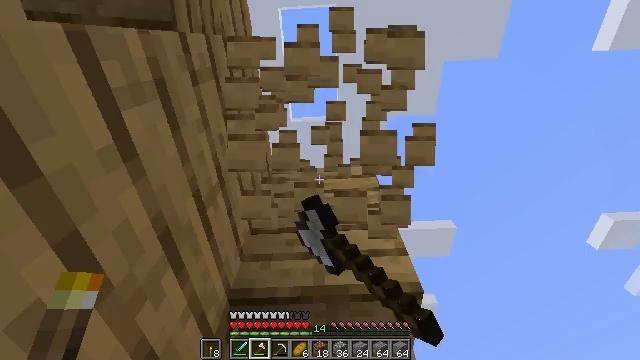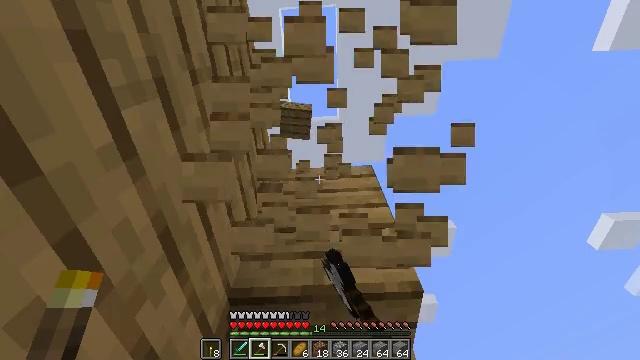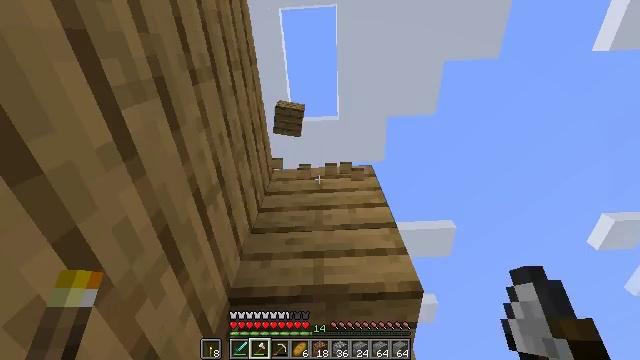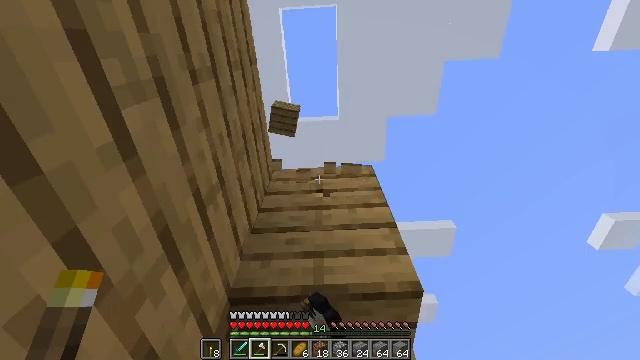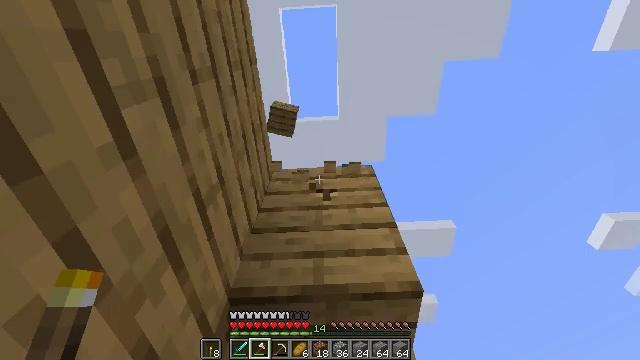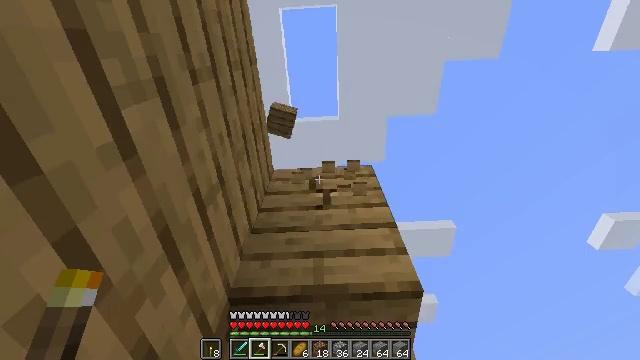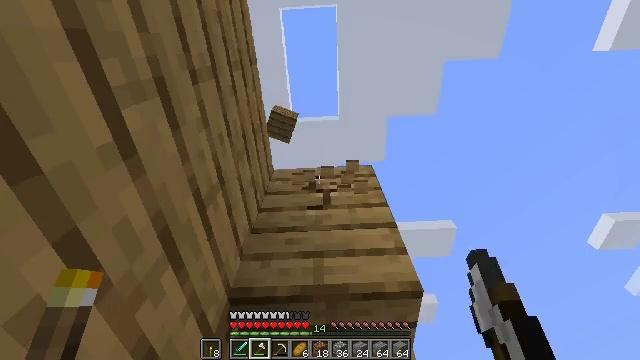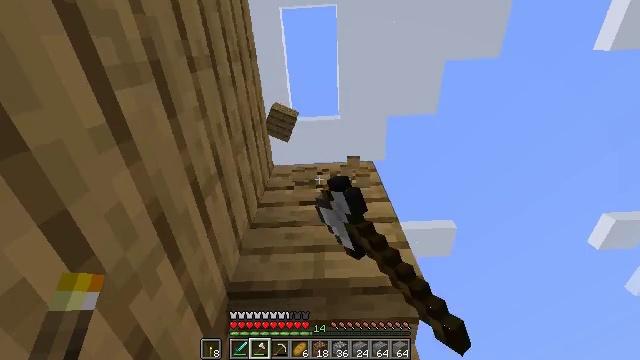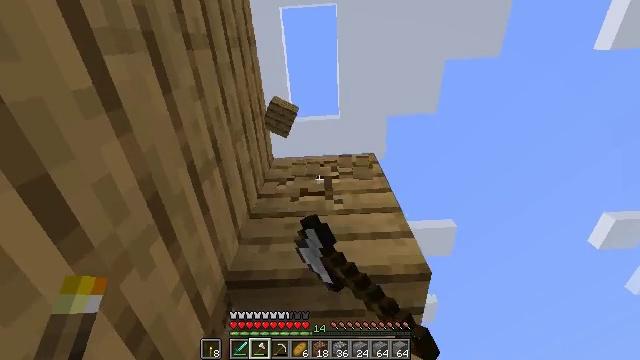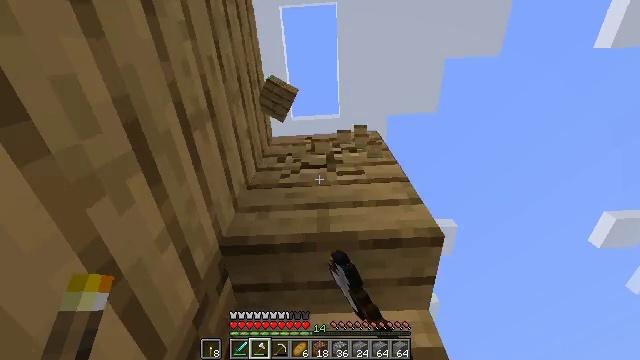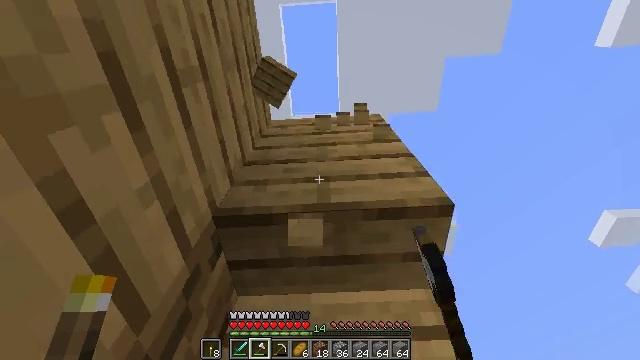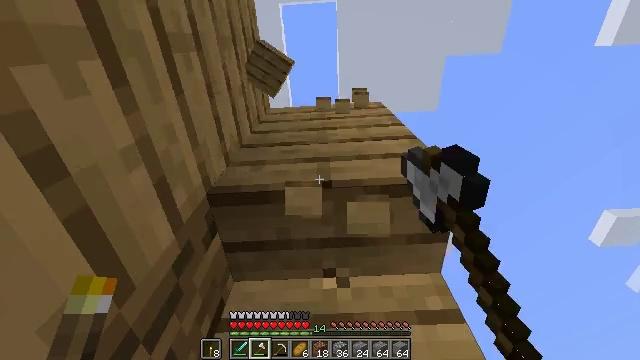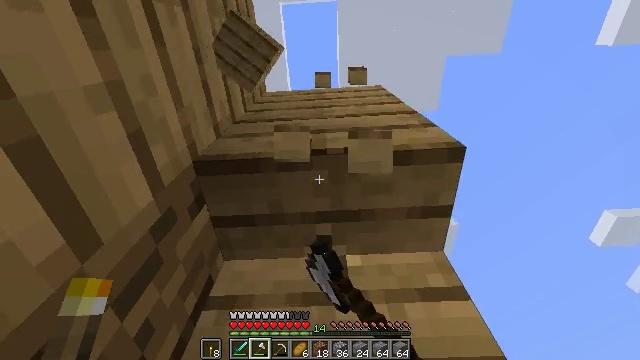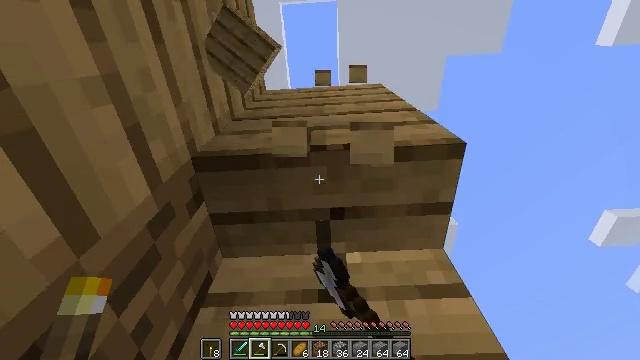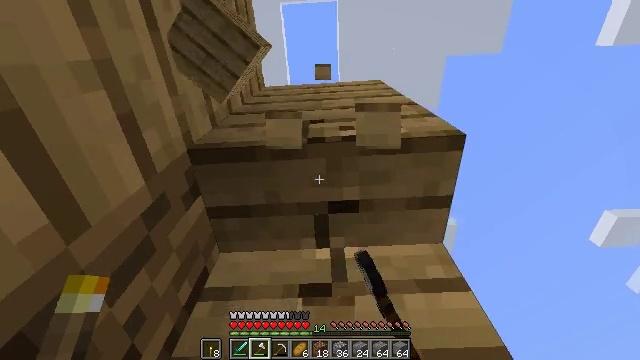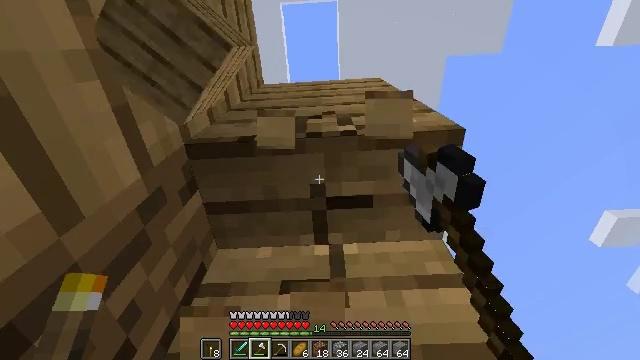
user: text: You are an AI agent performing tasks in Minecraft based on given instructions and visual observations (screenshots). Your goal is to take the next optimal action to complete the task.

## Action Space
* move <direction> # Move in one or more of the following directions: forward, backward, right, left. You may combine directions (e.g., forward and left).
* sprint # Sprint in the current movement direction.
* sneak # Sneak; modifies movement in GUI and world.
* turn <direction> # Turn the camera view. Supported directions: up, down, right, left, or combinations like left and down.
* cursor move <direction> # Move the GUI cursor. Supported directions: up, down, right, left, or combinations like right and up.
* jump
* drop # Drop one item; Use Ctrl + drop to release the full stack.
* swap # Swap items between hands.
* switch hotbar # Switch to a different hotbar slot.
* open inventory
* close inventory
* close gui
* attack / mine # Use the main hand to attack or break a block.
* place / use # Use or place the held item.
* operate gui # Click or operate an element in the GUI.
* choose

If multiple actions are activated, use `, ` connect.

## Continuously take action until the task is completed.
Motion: motion action
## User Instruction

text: Mine oak stairs.
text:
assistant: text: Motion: attack / mine
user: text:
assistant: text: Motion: attack / mine
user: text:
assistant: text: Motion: attack / mine
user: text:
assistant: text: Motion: attack / mine
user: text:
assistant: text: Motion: attack / mine
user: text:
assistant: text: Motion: attack / mine
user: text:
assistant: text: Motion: move forward, attack / mine
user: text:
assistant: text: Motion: move forward, attack / mine
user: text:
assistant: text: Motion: move forward, attack / mine
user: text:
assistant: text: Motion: move forward, attack / mine
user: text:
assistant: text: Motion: attack / mine
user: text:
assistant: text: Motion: attack / mine
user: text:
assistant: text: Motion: attack / mine
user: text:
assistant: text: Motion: attack / mine
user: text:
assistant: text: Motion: attack / mine
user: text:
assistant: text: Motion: attack / mine
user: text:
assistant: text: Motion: attack / mine
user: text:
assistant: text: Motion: attack / mine
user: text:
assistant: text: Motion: attack / mine
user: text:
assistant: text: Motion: attack / mine
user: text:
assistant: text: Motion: attack / mine
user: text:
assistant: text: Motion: attack / mine
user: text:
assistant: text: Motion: attack / mine
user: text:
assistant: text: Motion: move forward, attack / mine
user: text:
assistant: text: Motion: move forward, attack / mine
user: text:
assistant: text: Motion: move forward, attack / mine
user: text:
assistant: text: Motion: turn up, attack / mine
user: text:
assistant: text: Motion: turn up, attack / mine
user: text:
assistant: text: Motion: turn up, attack / mine
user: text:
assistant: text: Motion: attack / mine